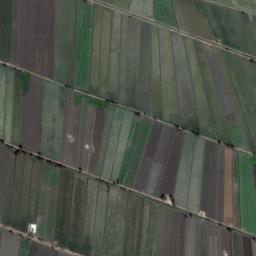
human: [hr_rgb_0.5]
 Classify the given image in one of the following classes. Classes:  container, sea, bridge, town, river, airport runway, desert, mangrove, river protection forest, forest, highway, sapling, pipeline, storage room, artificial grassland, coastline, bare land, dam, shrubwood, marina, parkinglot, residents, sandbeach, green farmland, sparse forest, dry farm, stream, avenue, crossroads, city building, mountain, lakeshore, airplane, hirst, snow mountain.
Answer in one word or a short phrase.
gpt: green farmland